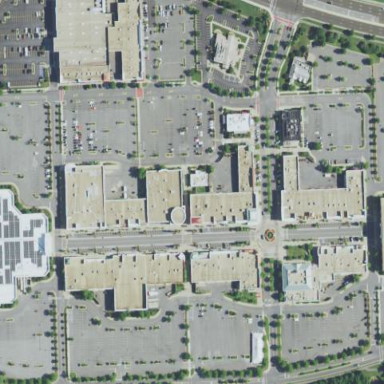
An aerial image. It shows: Retail area.